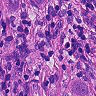
Metastatic tissue present: yes